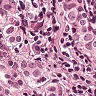
Metastatic tissue present: yes